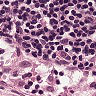
Metastatic tissue present: no